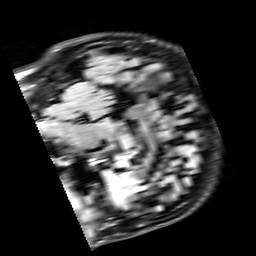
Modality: FLAIR
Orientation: sagittal
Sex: male
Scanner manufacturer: siemens
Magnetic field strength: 3 T
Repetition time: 10 s
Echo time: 0.09 s